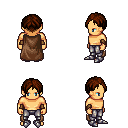
a pixel art fantasy rpg character, male body template, human, tanned skin, brown cape, metal pants, brown parted hairstyle, cloth bracers, metal boots, four views (front, back, left, right), 2x2 character sprite sheet, small pixel art, hard edges, no anti-aliasing